Question: I want to build <URL> on OS X 10.9. It uses cmake to configure. While it configured, it couldn't find any openmp support:
'''
-- The C compiler identification is Clang 5.0.0
-- The CXX compiler identification is Clang 5.0.0
'''

Looks like it's a problem of Clang. Meanwhile, I do have gcc-4.8 installed through macports with openmp support. My question is, what should I do to make cmake recognize my gcc-4.8?
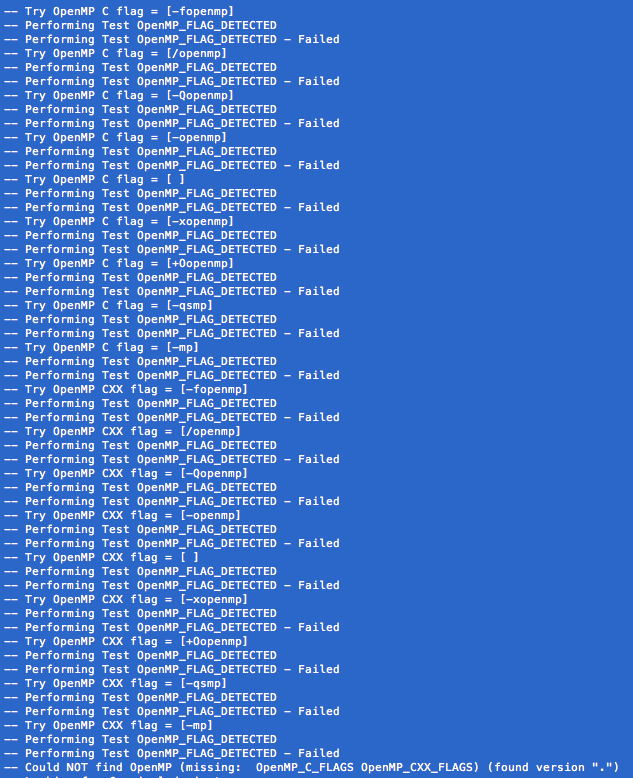
Answer: > My question is, what should I do to make cmake recognize my gcc-4.8?
You can use <URL>:
'''
cmake -DCMAKE_CXX_COMPILER=gcc .
'''
Or 'CXX' environment variable:
'''
export CXX=gcc
cmake .
'''